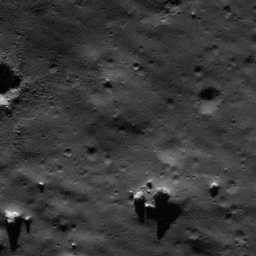
Pit: Schomberger A 1
Host crater: Schomberger A
Host type: impact_melt
Lunar coordinates: latitude -78.058, longitude 25.344